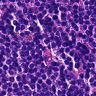
Metastatic tissue present: no